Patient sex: M
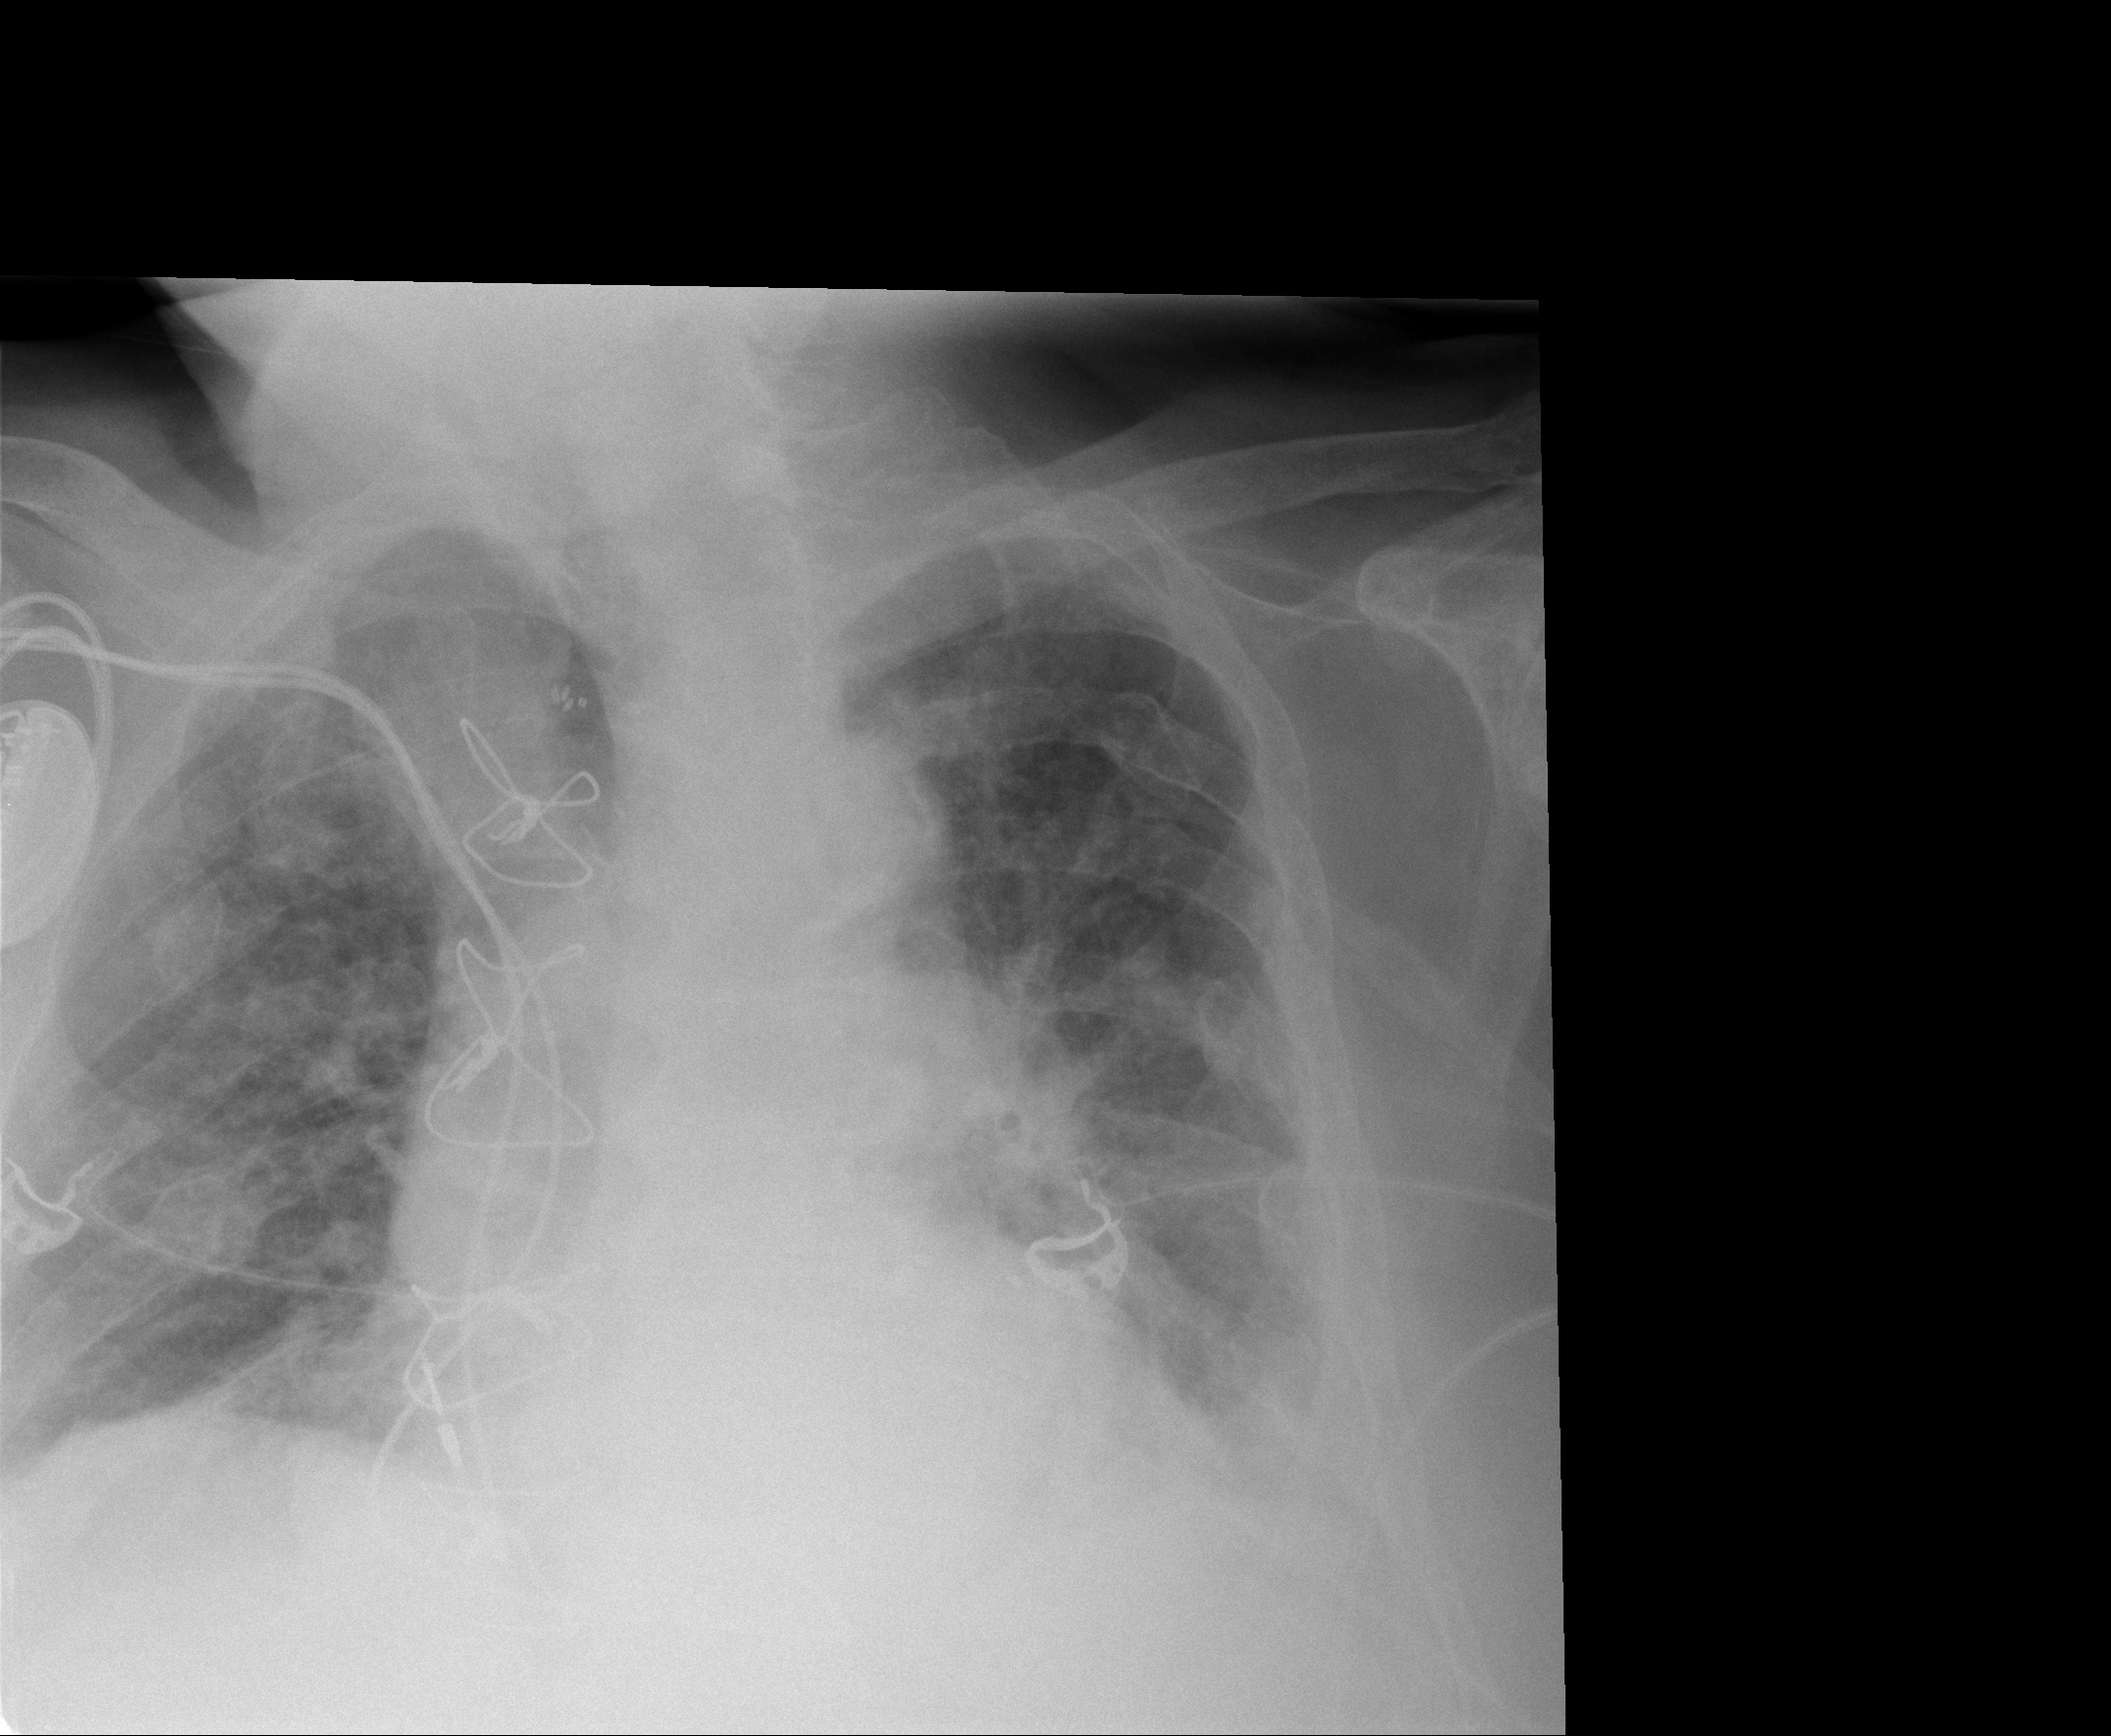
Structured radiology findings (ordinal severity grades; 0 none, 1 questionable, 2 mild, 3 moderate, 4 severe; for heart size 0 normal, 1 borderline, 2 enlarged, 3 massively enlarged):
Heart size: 1
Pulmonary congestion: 2
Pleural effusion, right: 0
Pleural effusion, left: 2
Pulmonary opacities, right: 2
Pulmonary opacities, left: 2
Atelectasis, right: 0
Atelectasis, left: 2